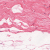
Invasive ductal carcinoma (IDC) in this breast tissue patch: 0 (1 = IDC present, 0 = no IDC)